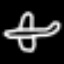
Label: airplane